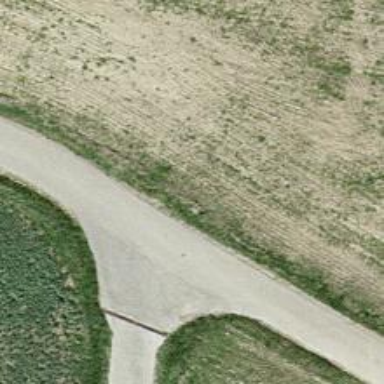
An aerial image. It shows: Concrete track with grade1 quality.